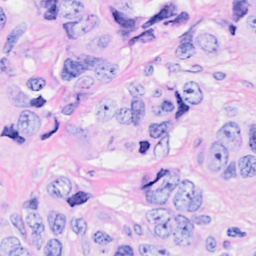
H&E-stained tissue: Breast